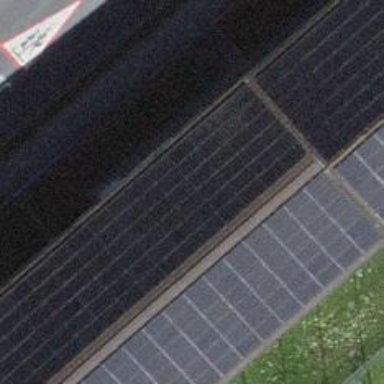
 consisting of solar photovoltaic panels."